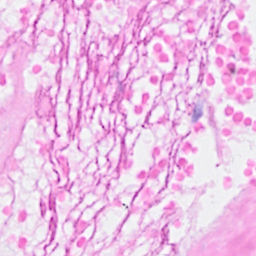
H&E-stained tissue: Breast